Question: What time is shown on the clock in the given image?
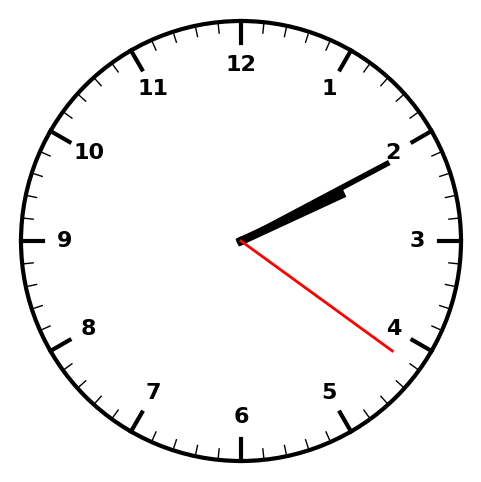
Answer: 02:10:21